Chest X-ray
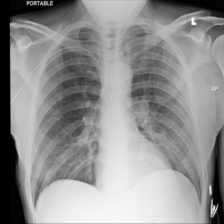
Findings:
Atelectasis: negative
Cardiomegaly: negative
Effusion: negative
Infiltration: negative
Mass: negative
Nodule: negative
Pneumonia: negative
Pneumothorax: negative
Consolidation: negative
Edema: negative
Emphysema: negative
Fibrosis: negative
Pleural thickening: negative
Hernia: negative